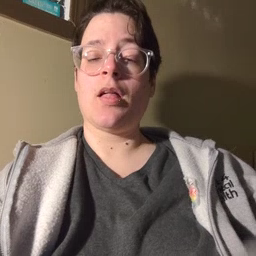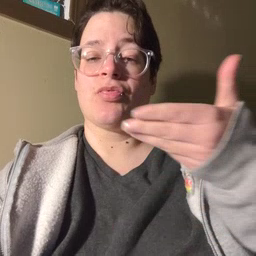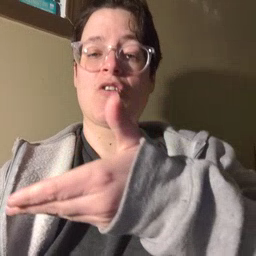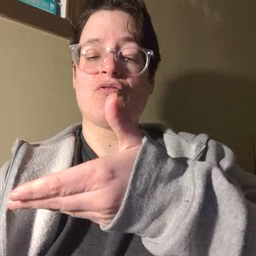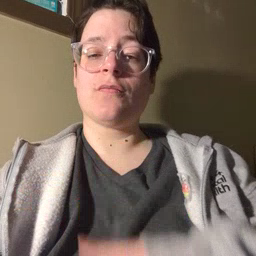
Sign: there